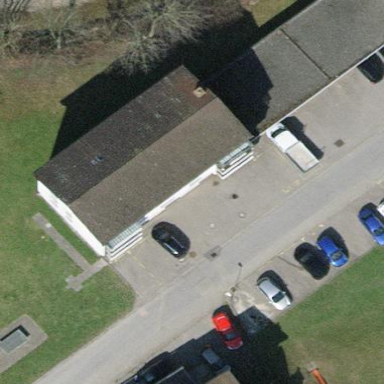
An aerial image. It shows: Garage building.